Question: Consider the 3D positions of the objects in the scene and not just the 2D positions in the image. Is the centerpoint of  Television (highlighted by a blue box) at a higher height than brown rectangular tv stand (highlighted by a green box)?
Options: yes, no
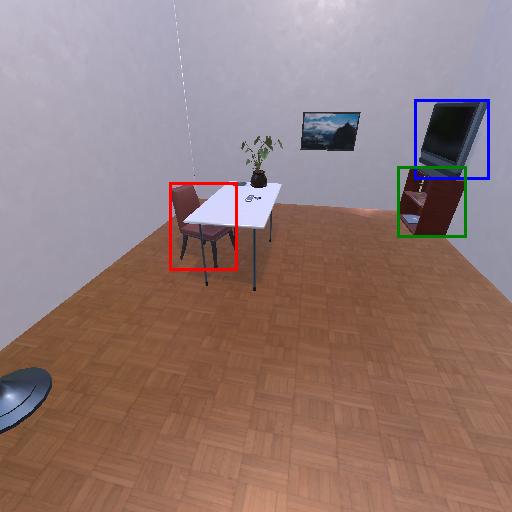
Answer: yes